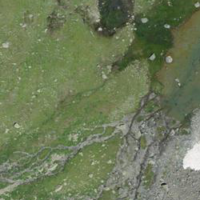
EUNIS habitat code: 26
Species observed at this site:
Grimmia alpestris